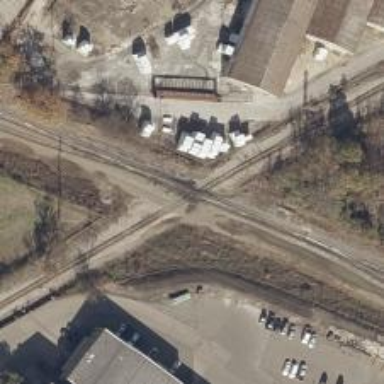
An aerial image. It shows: Railway crossing.